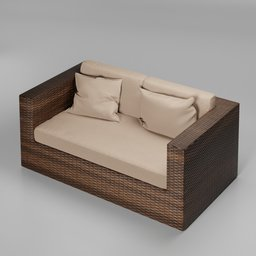
Label: furniture